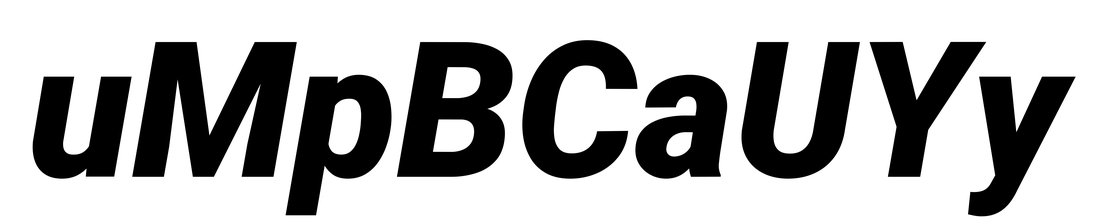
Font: Roboto-Italic_Black_Italic